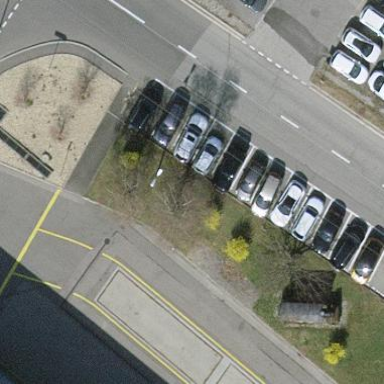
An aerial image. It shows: Parking available on the street side.